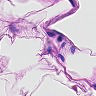
Metastatic tissue present: no